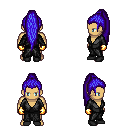
a pixel art fantasy rpg character, male body template, human, tanned skin, gray robe, teal pants, blue extra-long topknot hairstyle, gold gloves, black shoes, four views (front, back, left, right), 2x2 character sprite sheet, small pixel art, hard edges, no anti-aliasing